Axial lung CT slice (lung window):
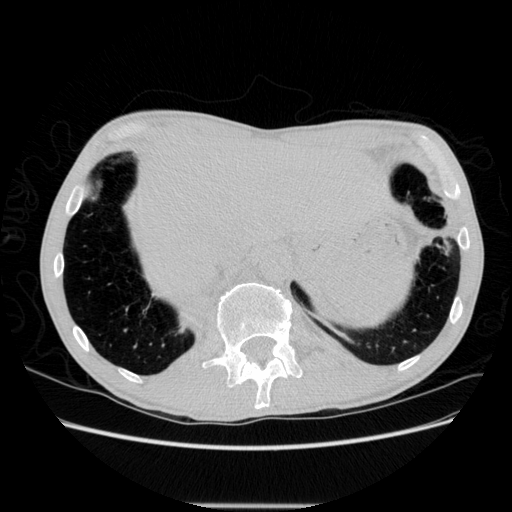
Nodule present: no